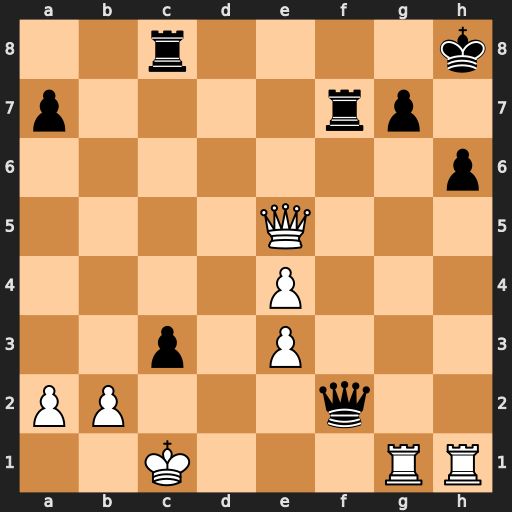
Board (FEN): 2r4k/p4rp1/7p/4Q3/4P3/2p1P3/PP3q2/2K3RR
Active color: w
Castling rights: -
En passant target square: -
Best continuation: Rxh6+ Kg8 Rxg7+ Rxg7 Qe6+ Qf7 Qxc8+